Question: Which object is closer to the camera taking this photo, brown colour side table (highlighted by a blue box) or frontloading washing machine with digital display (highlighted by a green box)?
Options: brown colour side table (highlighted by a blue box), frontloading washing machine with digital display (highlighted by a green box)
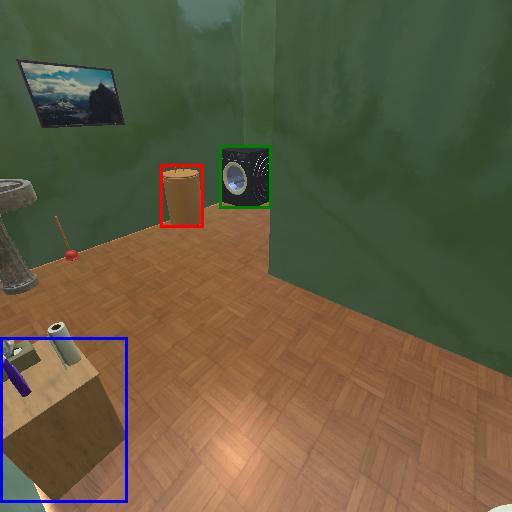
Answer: brown colour side table (highlighted by a blue box)